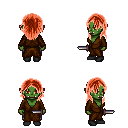
a pixel art fantasy rpg character, female body template, orc, green skin, brown robe, metal pants, red long hairstyle, black shoes, dagger, four views (front, back, left, right), 2x2 character sprite sheet, small pixel art, hard edges, no anti-aliasing